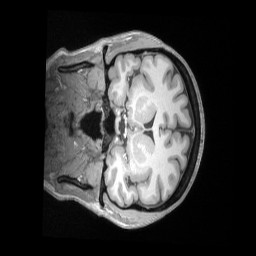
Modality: T1w
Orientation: coronal
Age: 33
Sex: female
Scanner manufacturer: siemens
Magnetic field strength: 3 T
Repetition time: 2.53 s
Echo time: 0.00164 s